Field crop: tomato
Growth stage: 1
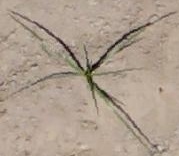
Species: cyperus